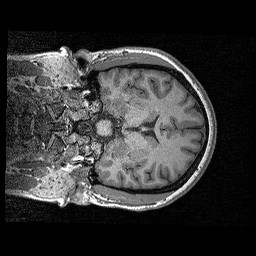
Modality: T1w
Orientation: coronal
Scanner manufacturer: siemens
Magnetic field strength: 3 T
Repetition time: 2.3 s
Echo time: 0.00298 s